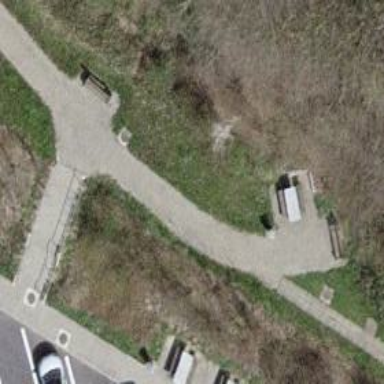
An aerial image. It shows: Picnic table located in leisure land area.